Question: I know I could solve this with a header but I'd rather not have one. Is there anyway to access the properties of the cancel button?
My code and an image of the AlertView is below.

'''
for(int i = 0; i < 10; i++)
{
AlertDialog.Builder alert = new AlertDialog.Builder(this);
if(view.getId() == (getResources().getIdentifier("imageButton" + (i+1), "id", "en.deco.android.livehud")))
{
//alert.setTitle("Notes");
// Sets an EditText view to get user input
final EditText input = new EditText(this);
input.setText(table.seats[i].getPlayer().getNotes());
alert.setView(input);
alert.setPositiveButton("Ok", new DialogInterface.OnClickListener() {
public void onClick(DialogInterface dialog, int whichButton)
{
for(int i = 0; i < 10; i++)
{
if(view.getId() == (getResources().getIdentifier("imageButton" + (i+1), "id", "en.deco.android.livehud")))
{
table.seats[i].getPlayer().setNotes(input.getText().toString());
}
}
}
});
alert.setNegativeButton("Cancel", new DialogInterface.OnClickListener() {
public void onClick(DialogInterface dialog, int whichButton) {
// Canceled.
}
});
alert.show();
return true;
}
}
'''
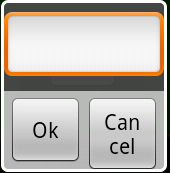
Answer: setMinimumWidth() does the job. The code above it is simply to generate display pixels rather than pixels.
'''
DisplayMetrics metrics = getResources().getDisplayMetrics();
float dp = 250f;
int pixels = (int) (metrics.density * dp + 0.5f);
input.setMinimumWidth(pixels);
'''